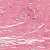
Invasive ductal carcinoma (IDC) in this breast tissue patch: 0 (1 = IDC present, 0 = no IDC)